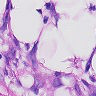
Metastatic tissue present: yes